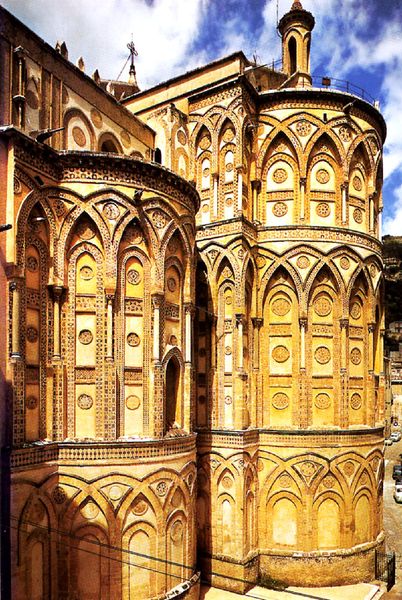
Titel: Kathedrale von Monreale; Dom von Monreale; Kathedralenkloster
Standort: Monreale (EU - I - Sizilien)
Schlagwörter: himmel, schatten, wolken, gelb, fenster, tür, gebäude, muster, ornament, wand, architektur, kirche, gold, gotik, kreis, rund, turm, sommer, bogen, fassade, italien, russland, warm, pilaster, spitz, ornamente, foto, bögen, erker, kreuz, orient, türmchen, schweiz, sichel, kreise, halbrund, fries, sims, gesims, spitzbogen, spitzbögen, simse, apsis, chor, kapelle, griechenland, außenansicht, medaillons, apsiss, ercker, kreuzungen, überschneidungen, außenwand, bogebn, erke